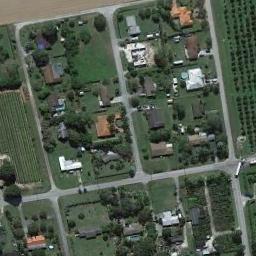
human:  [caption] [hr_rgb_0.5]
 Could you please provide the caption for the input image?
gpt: There are many buildings of different shapes and sizes in medium residential area .

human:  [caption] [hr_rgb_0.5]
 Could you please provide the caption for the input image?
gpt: Medium-sized houses are surrounded by green trees .

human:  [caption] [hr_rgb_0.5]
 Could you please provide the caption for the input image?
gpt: The medium residential area has some houses and trees on the grass .

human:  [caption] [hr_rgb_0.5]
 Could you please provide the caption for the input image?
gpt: The medium residential is on the grass next to the farmland .

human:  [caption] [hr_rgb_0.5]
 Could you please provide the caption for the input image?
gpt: There are some buildings on green lawns on the medium residential area .